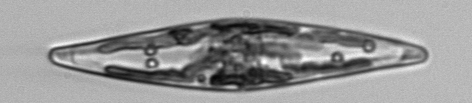
Label: Pleurosigma